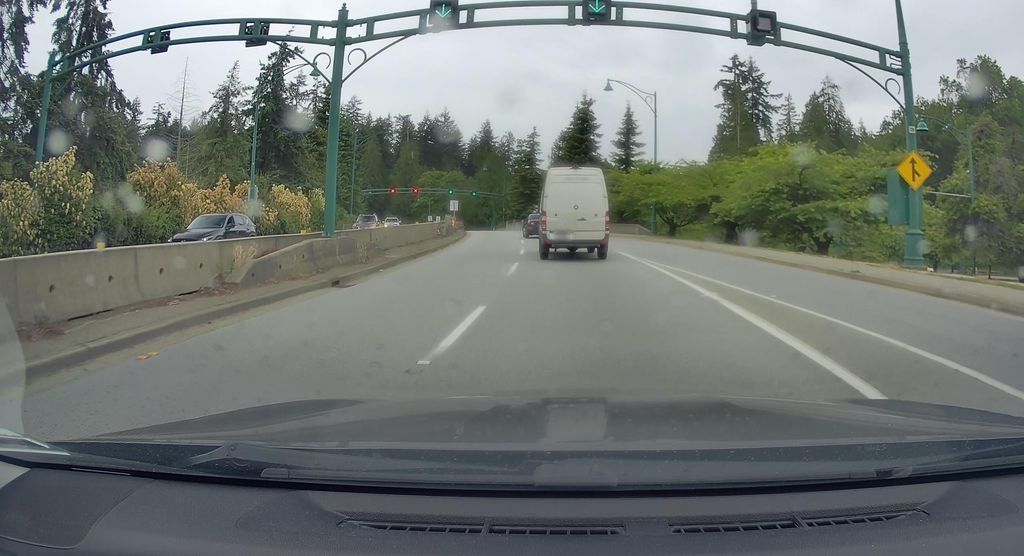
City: vancouver